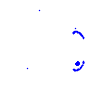
Particle: proton